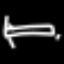
Label: bed